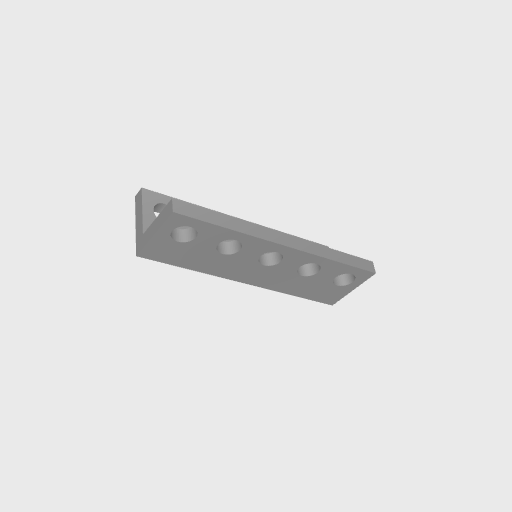
Part: LBeam5H